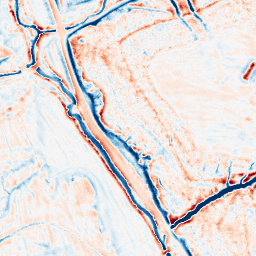
Category: edge_preserving
Decomposition family: bilateral
Decomposition parameters: d: 15
sigma_color: 25
sigma_space: 25
Upsampling method: bicubic
Upsampling parameters: scale: 8
Upsampling scale: 8